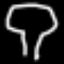
Label: mushroom